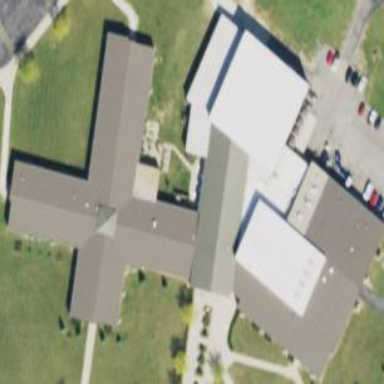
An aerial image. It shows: School building or complex.